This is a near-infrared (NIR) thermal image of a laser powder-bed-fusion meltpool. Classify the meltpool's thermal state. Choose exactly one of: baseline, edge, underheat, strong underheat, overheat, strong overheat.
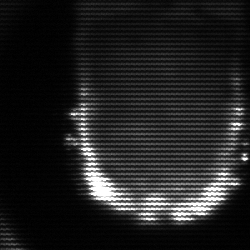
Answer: baseline